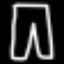
Label: pants